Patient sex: M
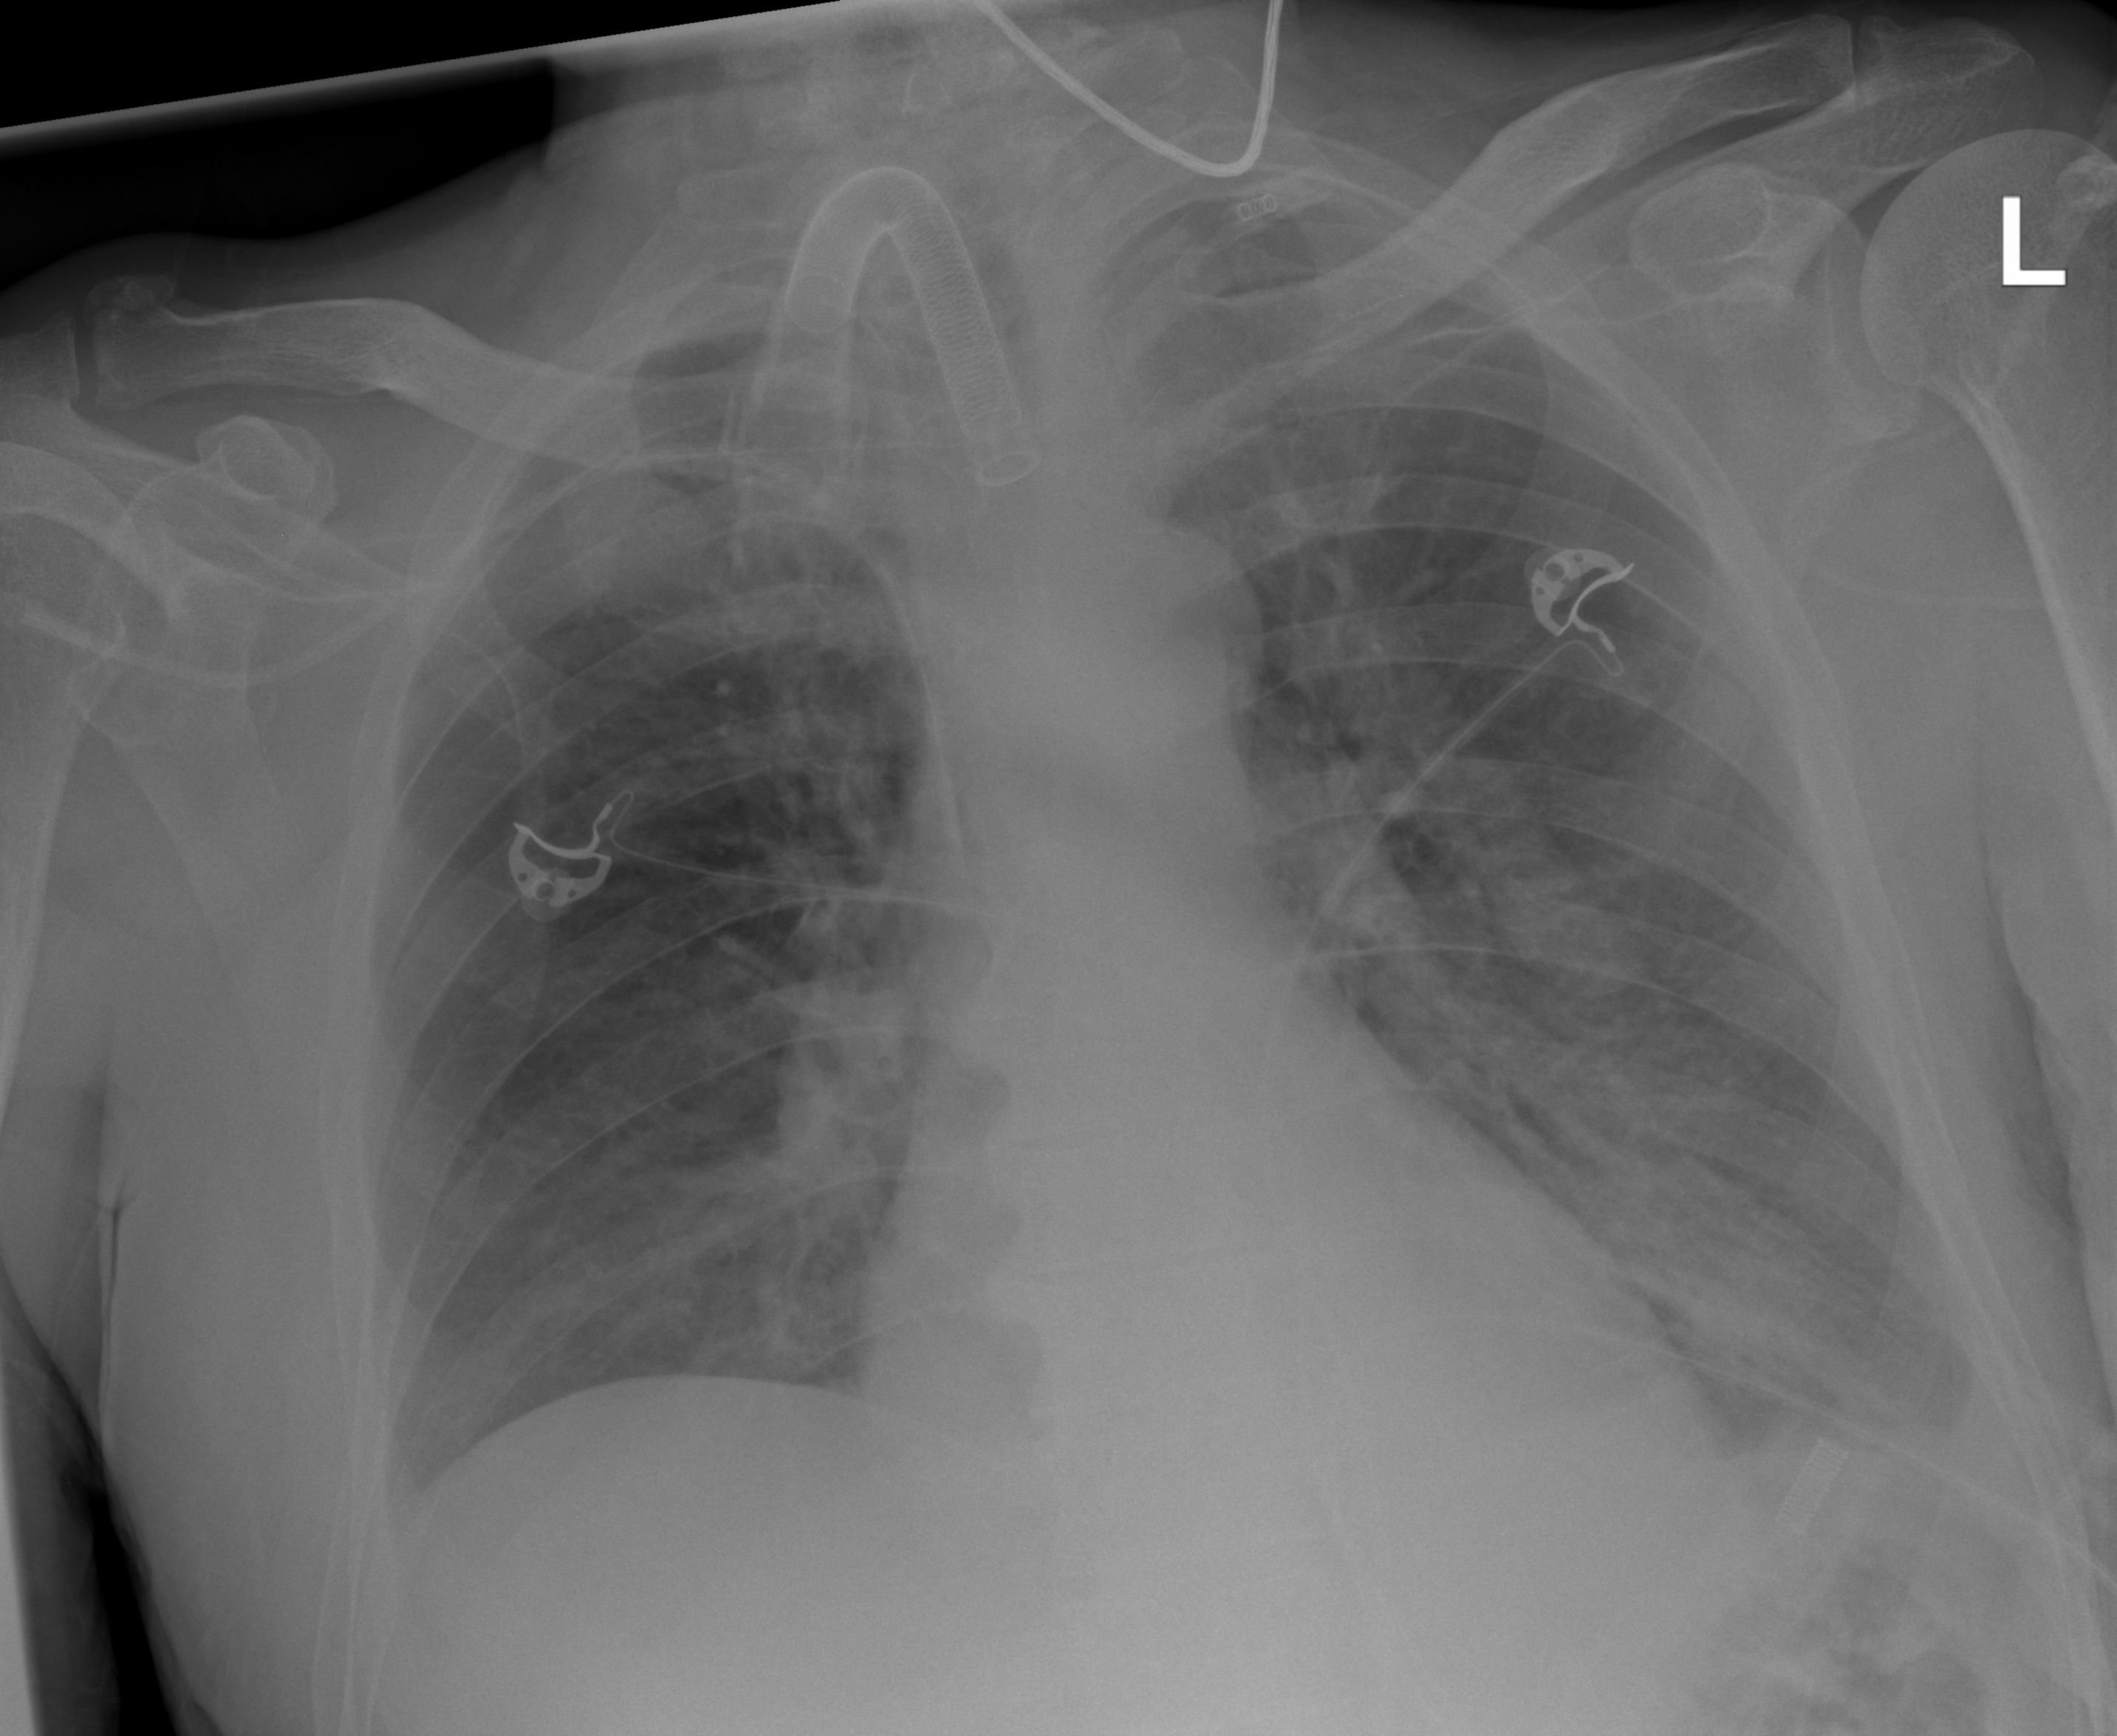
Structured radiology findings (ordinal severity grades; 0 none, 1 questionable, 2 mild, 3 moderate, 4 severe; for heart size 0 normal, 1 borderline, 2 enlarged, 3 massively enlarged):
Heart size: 0
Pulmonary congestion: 0
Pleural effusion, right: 0
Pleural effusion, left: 2
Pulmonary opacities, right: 2
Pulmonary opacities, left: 2
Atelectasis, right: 2
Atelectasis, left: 2